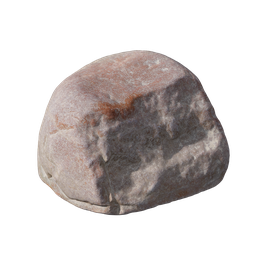
Label: nature